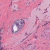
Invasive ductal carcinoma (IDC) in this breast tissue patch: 0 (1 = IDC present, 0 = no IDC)